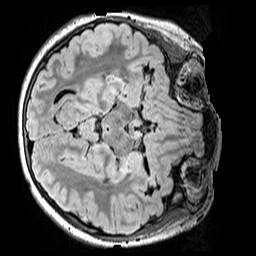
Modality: FLAIR
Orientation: axial
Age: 10
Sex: male
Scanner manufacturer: siemens
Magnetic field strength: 3 T
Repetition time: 5 s
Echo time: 0.388 s